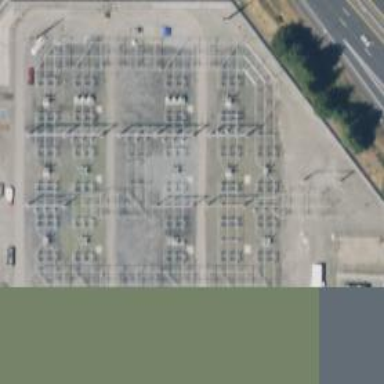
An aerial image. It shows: Switch used for power control.